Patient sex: M
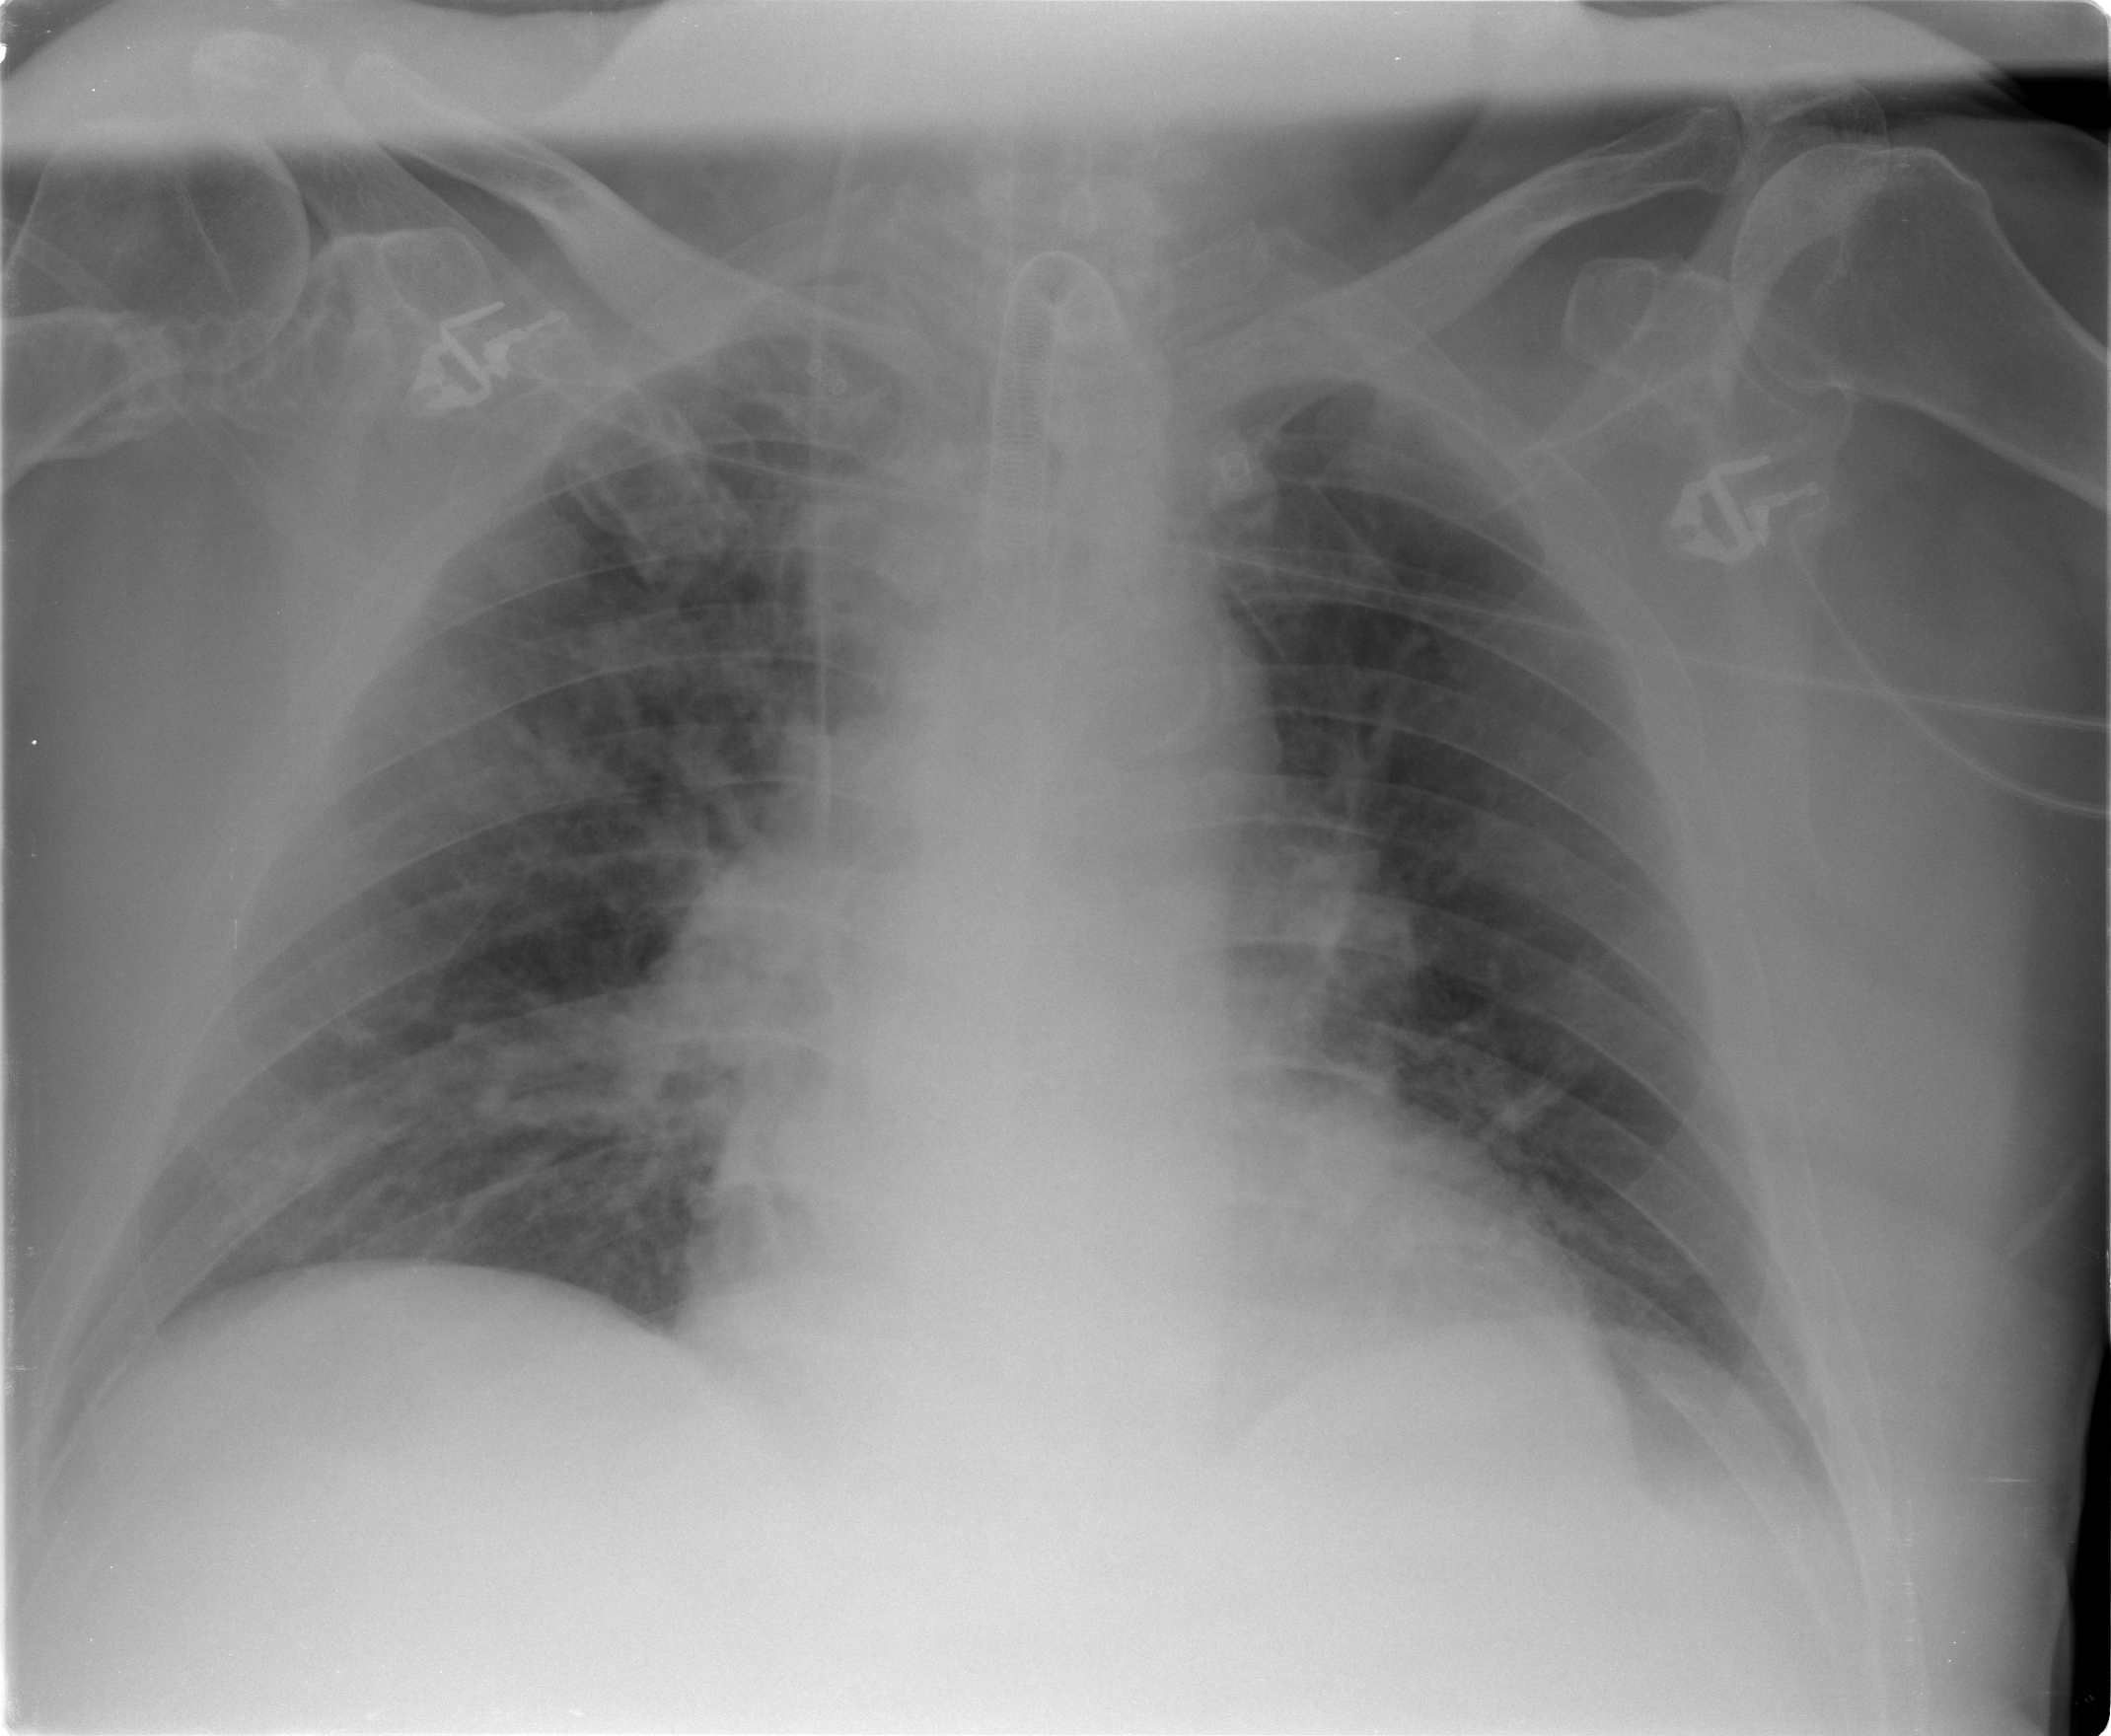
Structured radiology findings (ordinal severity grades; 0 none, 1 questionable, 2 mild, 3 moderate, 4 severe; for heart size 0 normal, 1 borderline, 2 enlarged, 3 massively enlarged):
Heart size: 2
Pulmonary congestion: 2
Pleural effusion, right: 1
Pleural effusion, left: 1
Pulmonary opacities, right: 2
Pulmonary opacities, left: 0
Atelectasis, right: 2
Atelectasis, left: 1